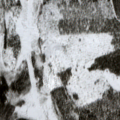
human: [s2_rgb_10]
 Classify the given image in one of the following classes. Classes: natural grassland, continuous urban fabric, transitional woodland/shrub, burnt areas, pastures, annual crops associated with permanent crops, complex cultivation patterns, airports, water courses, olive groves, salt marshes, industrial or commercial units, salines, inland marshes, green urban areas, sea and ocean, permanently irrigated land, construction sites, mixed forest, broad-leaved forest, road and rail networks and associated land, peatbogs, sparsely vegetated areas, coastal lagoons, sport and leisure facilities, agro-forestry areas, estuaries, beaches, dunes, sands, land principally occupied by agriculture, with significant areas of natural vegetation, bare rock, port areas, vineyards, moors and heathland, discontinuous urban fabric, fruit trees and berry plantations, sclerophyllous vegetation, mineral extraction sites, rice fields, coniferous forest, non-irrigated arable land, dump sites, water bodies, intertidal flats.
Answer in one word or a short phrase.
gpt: coniferous forest, mixed forest, transitional woodland/shrub, peatbogs